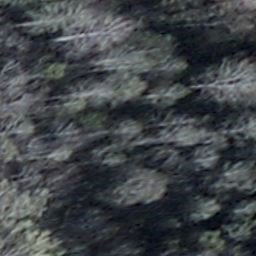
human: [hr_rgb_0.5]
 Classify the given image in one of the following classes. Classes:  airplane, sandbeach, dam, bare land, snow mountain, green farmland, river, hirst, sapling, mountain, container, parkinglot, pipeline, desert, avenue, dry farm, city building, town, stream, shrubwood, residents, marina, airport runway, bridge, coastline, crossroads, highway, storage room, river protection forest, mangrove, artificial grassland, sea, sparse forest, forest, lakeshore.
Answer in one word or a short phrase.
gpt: shrubwood